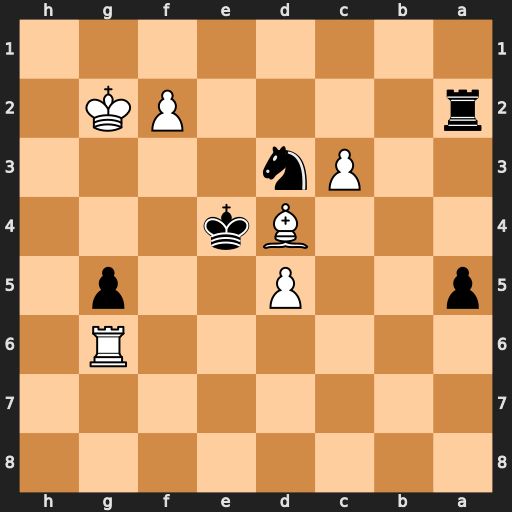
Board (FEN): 8/8/6R1/p2P2p1/3Bk3/2Pn4/r4PK1/8
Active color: b
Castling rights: -
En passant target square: -
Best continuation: Nf4+ Kh2 Nxg6